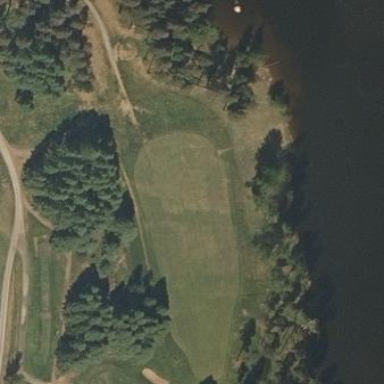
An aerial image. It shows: Well-maintained grass fairway on golf course.